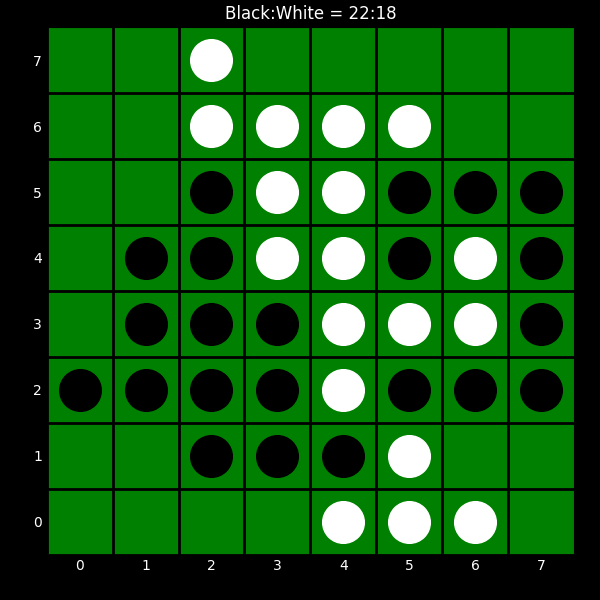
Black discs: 22
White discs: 18